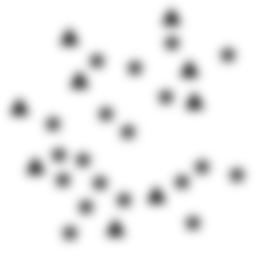
Squares: 0
Triangles: 9
Stars: 19
Total shapes: 28